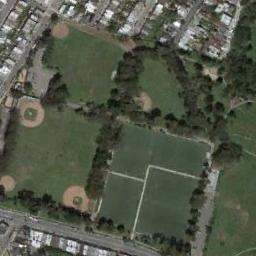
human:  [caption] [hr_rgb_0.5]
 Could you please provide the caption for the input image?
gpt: There are five baseball diamonds in the middle of buildings covered with trees .

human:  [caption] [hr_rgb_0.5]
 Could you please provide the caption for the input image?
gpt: There are neat rows of houses near the baseball field .

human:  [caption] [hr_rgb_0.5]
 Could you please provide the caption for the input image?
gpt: There are five baseball diamonds in the grass surrounded by the houses and roads and forests .

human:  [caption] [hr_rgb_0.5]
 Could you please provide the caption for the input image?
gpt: Some baseball diamonds of different sizes on the lawn with some trees and the residential area around them .

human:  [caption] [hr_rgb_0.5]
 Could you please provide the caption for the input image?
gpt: Numerous buildings of different colors and shapes are beside the baseball diamonds .